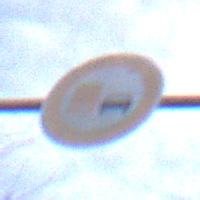
Verkehrszeichen: UeberholverbotKraftfahrzeuge
Umgebung: Outdoor, Urban
Tageszeit: MorningAfternoon
Wetter: PartlyCloudy
Licht: Natural
Jahreszeit: NotSpecified
Kontrast: MediumContrast